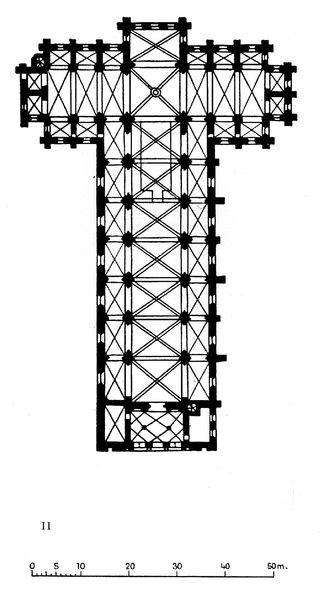
Titel: Ehemalige Zisterzienserabtei Pontigny nordöstlich von Auxerre
Standort: (F Burgund (Bourgogne )) (EU - F - Burgund (Bourgogne ))
Schlagwörter: weiß, fenster, pfeiler, schwarz, säulen, zeichnung, gebäude, architektur, kirche, gotik, schiff, schiffe, wände, tusche, gewölbe, kreuz, draufsicht, schwarzweiss, schema, altar, langhaus, kreuzrippengewölbe, lettner, mittelschiff, zahl, dreischiffig, kreuzgratgewölbe, langschiff, querhaus, seitenschiff, altarraum, apsis, chor, kapelle, plan, joch, sakralbau, basilika, triumphbogen, grundriss, kreuzgang, architekturzeichnung, maßstab, kapellen, vierung, querschiff, kreuzform, apsiss, lateinisches kreuz, kreuzförmig, 11, architekturdarstellung, trave, gotiksch, straben